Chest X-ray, PA view. Patient: 47 years old, sex F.
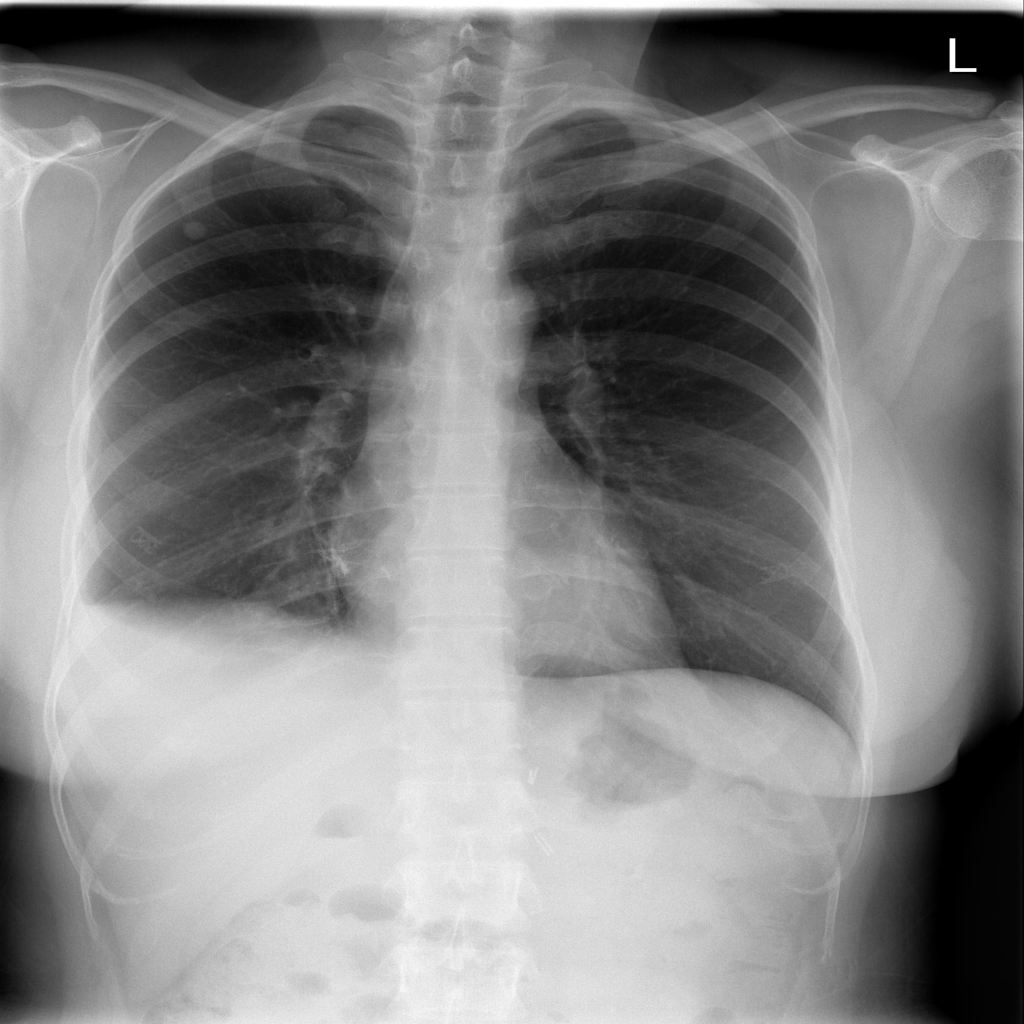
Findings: Nodule